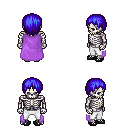
a pixel art fantasy rpg character, male body template, skeleton, lavender cape, white pants, blue plain hairstyle, ghillies, four views (front, back, left, right), 2x2 character sprite sheet, small pixel art, hard edges, no anti-aliasing